Question: I am having trouble implementing log4net using DNX in a class library. I have the following in my project.json -
'''
...
"dependencies": {
"log4net": "2.0.3",
"Microsoft.Framework.Logging": "1.0.0-beta4"
},
"frameworks": {
"dnx451": { },
"dnxcore50": {
"dependencies": {
"System.Collections": "4.0.10-beta-22816",
"System.Linq": "4.0.0-beta-22816",
"System.Threading": "4.0.10-beta-22816",
"Microsoft.CSharp": "4.0.0-beta-22816"
}
}
}
...
'''
When I attempt to use log4net in a class, I get the following error -

I do, however, see the reference in the references folder for both DNX 451 and 50.
Does anyone have any thoughts as to how I can resolve this?
Also, if I remove dnxcore50 from my project.json file, it seems to resolve and I can compile the project.
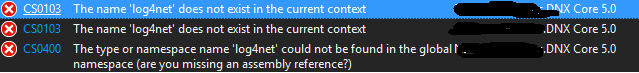
Answer: I don't believe that log4net has been updated for .Net Core yet, considering beta1 was <URL>
You'll need to either drop log4net or not use ASP.Net Core until they release an update... or <URL>!